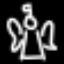
Label: angel